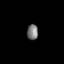
Tissue: lung
Cell type: Endothelial cells
Senescence score: 0.6806
Nuclear area (px): 167
Mean DAPI intensity: 121.413